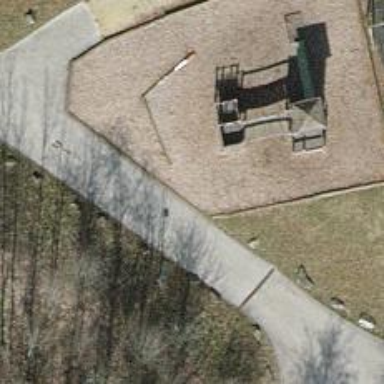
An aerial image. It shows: Bollard.